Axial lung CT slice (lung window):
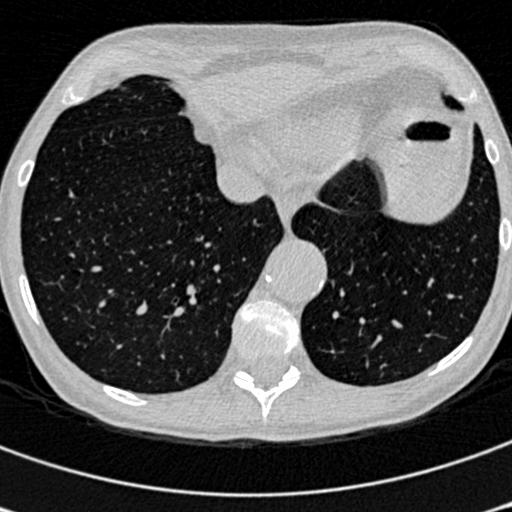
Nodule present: no